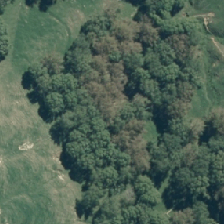
Land cover: deciduous_hardwood